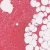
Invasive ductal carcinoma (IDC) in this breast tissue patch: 0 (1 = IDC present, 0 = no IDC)